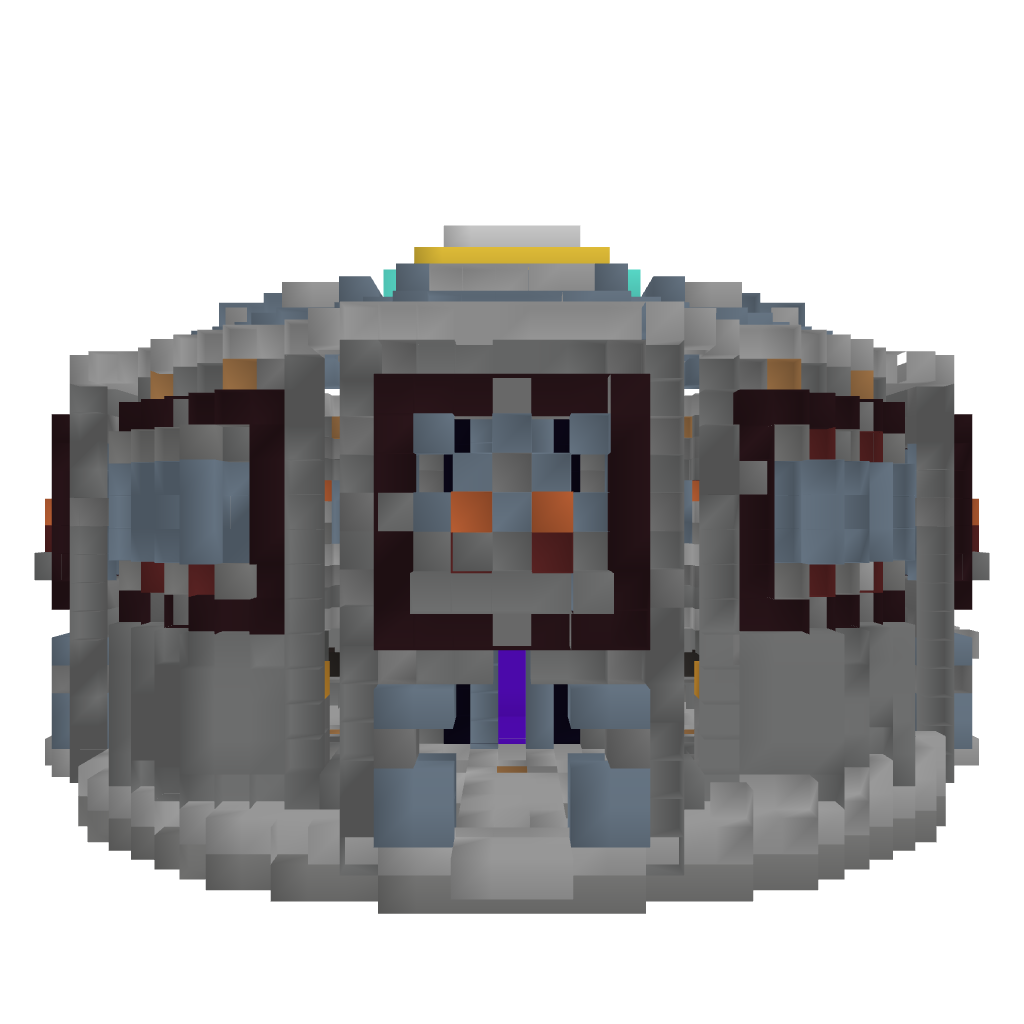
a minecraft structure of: Nether Hub